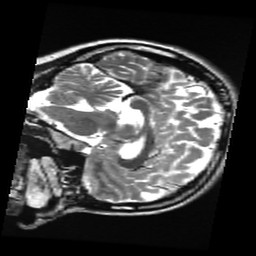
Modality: T2w
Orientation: sagittal
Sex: female
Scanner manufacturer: ge
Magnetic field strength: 3 T
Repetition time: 5 s
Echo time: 0.1017 s